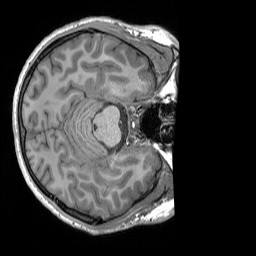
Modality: T1w
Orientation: axial
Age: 20
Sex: male
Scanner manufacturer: siemens
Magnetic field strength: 3 T
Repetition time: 1.9 s
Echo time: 0.00252 s